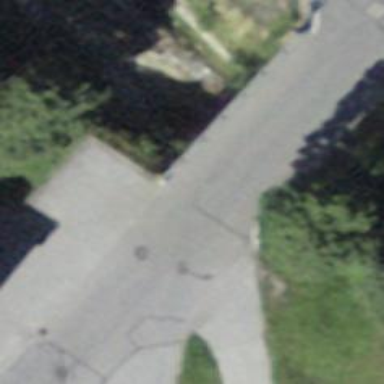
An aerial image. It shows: Tertiary road with asphalt surface and no sidewalk.